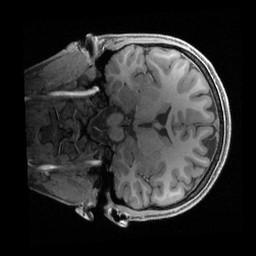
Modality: T1w
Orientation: coronal
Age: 22
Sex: female
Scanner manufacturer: siemens
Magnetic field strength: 3 T
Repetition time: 2.4 s
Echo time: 0.00241 s